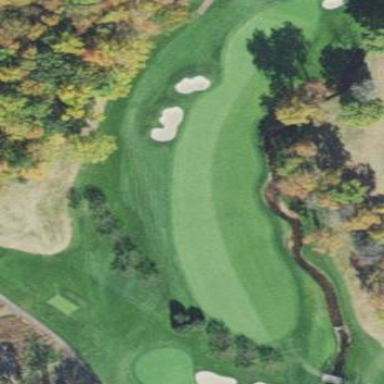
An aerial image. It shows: Grassy area designated as golf fairway.